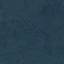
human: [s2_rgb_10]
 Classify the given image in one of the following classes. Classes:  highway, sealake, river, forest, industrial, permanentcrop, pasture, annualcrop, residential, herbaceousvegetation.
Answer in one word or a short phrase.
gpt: Forest